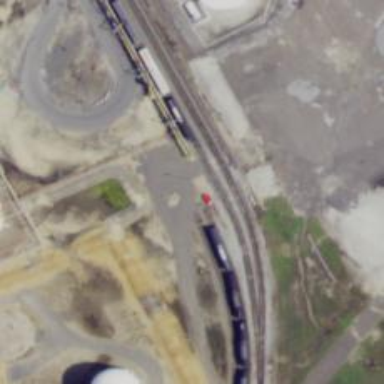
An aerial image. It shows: Railway yard used for servicing trains.